RGB frame:
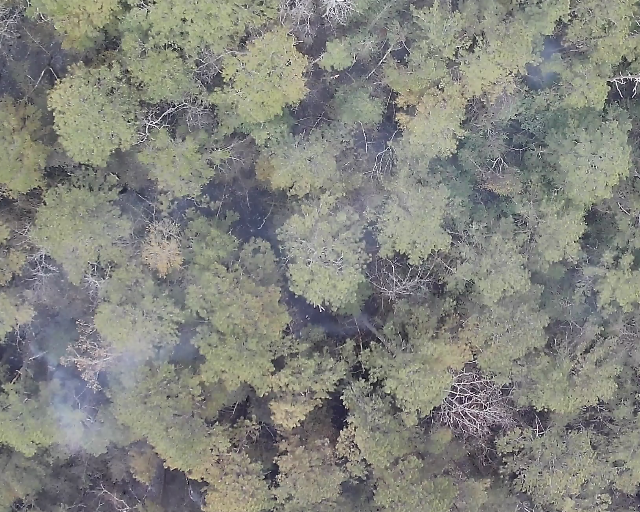
Thermal frame:
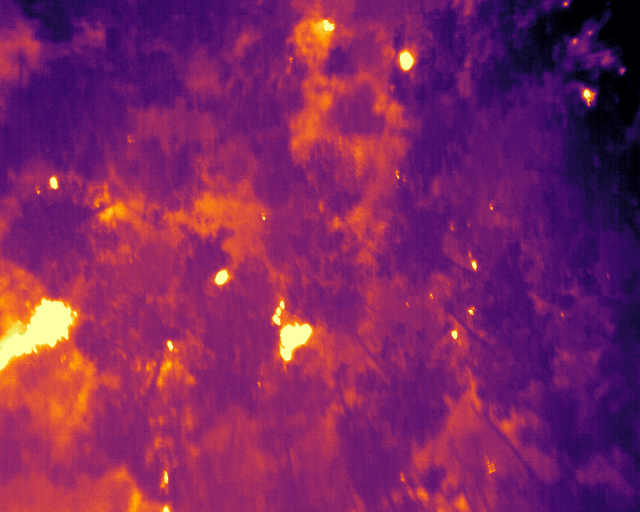
Captured: 2026-02-26 03:07:27
Pixels at or above 80 °C: 449 (fraction of frame: 0.00137)